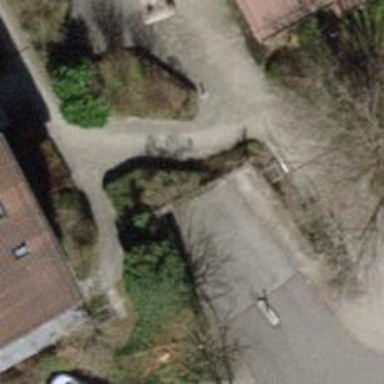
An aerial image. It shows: Parking entrance.